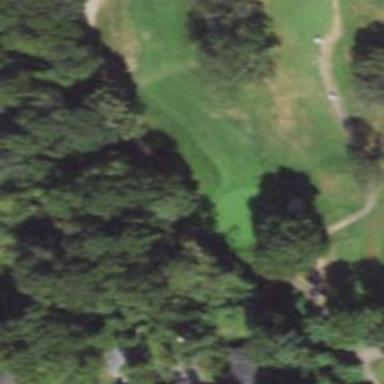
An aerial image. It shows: Path used for both walking and golf.